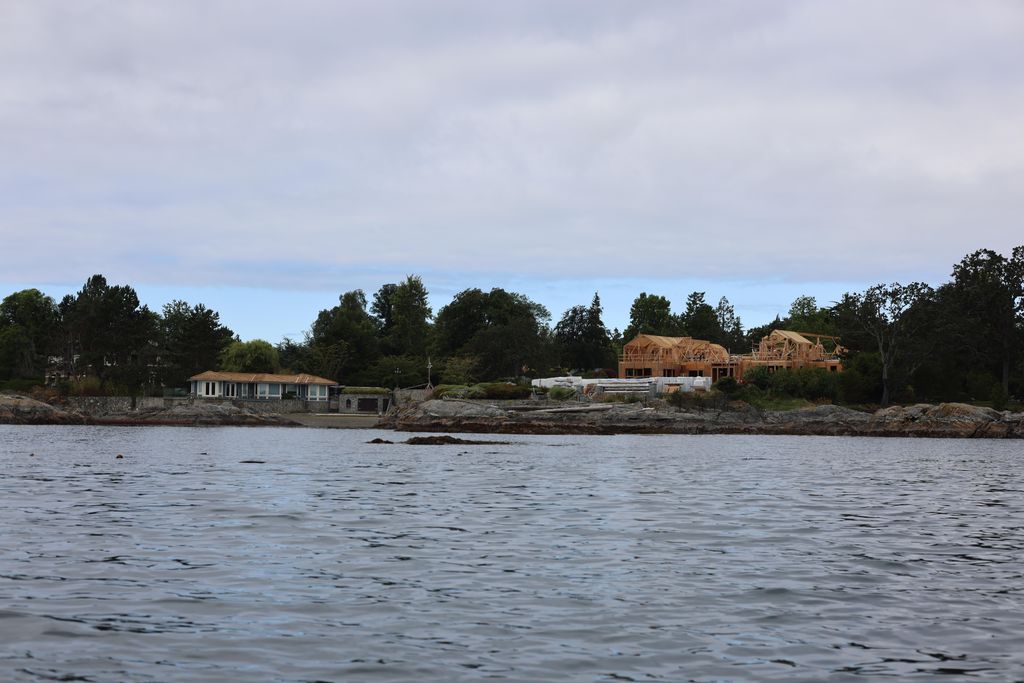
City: victoria